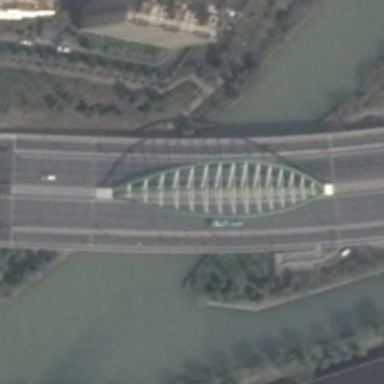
There is a clipper built beam on the deck of the bridege .